Question: We are using '.NET Core 3.1' and 'Swashbuckle.AspNetCore 5.6.3'.
Some of our controller actions require 'User-Identity' HTTP header to be sent in the request. The value of this 'User-Identity' HTTP header is base64-encoded JSON object. Example:
JSON object
'''
{
"email": "test@test.com"
}
'''
is encoded in base64 as:
'ewogICJFbWFpbCI6ICJ0ZXN0QHRlc3QuY29tIgp9'.
We implemented the following filter operation which checks if controller action has '[RequireUserIdentityFilterAttribute]' attribute and adds a parameter accordingly.
'''
public class RequireUserIdentityOperationFilter : IOperationFilter
{
public void Apply(OpenApiOperation operation, OperationFilterContext context)
{
// check if controller action has RequireUserIdentityFilterAttribute with reflection
var hasRequireUserIdentityFilterAttribute = context.MethodInfo
.GetCustomAttributes(true)
.OfType<RequireUserIdentityFilterAttribute>()
.Any();
if (hasRequireUserIdentityFilterAttribute)
{
operation.Parameters.Add(new OpenApiParameter
{
Description = "Base-64 encoded user email object. Example: { "Email": "test@test.com" } => ewogICJFbWFpbCI6ICJ0ZXN0QHRlc3QuY29tIgp9",
Name = "User-Identity",
In = ParameterLocation.Header,
Schema = new OpenApiSchema
{
Type = "string",
Example = new OpenApiString("ewogICJFbWFpbCI6ICJ0ZXN0QHRlc3QuY29tIgp9")
}
});
}
}
}
'''
This is how it looks like in SwaggerUI:

It works fine as-is. 'User-Identity' header is sent to the server.
However, it is not very user-friendly because user has to input a string which must be base64-encoded. Is it possible that we simplify the input so that the user will only have to input user email (ex. 'test@test.com') and C# will handle the base64 encoding before the request is sent to the server?
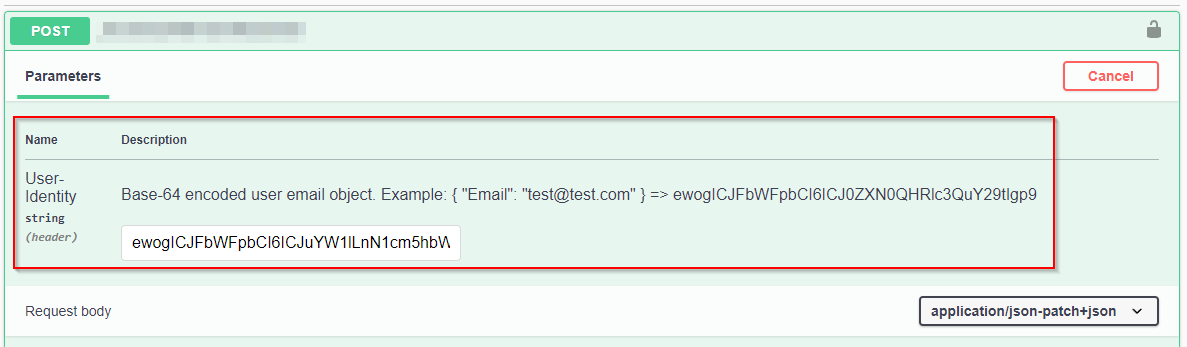
Answer: SwaggerUI uses JavaScript to send the requests to the server. You could inject a script that intercepts the request and changes the header before transmitting it to the server, e.g.
'''
app.UseSwaggerUI(c =>
{
// ...
var adjustHeaders = @"(request) => {
let header = request.headers["User-Identity"];
if (header && header.length > 0) {
// header is a JSON object
if (header[0] == "{") header =
btoa(header);
// header is an email address
else if (header.indexOf("@") >= 0)
header = btoa(JSON.stringify({ email: header }));
// Otherwise assume that it is already encoded
request.headers["User-Identity"] = header;
}
return request;
}";
c.UseRequestInterceptor(adjustHeaders);
});
'''
Above script is a pseudo-Javascript that can give you a starting point. Please test it in the browser whether it works in your situation and for the browsers your SwaggerUI targets.